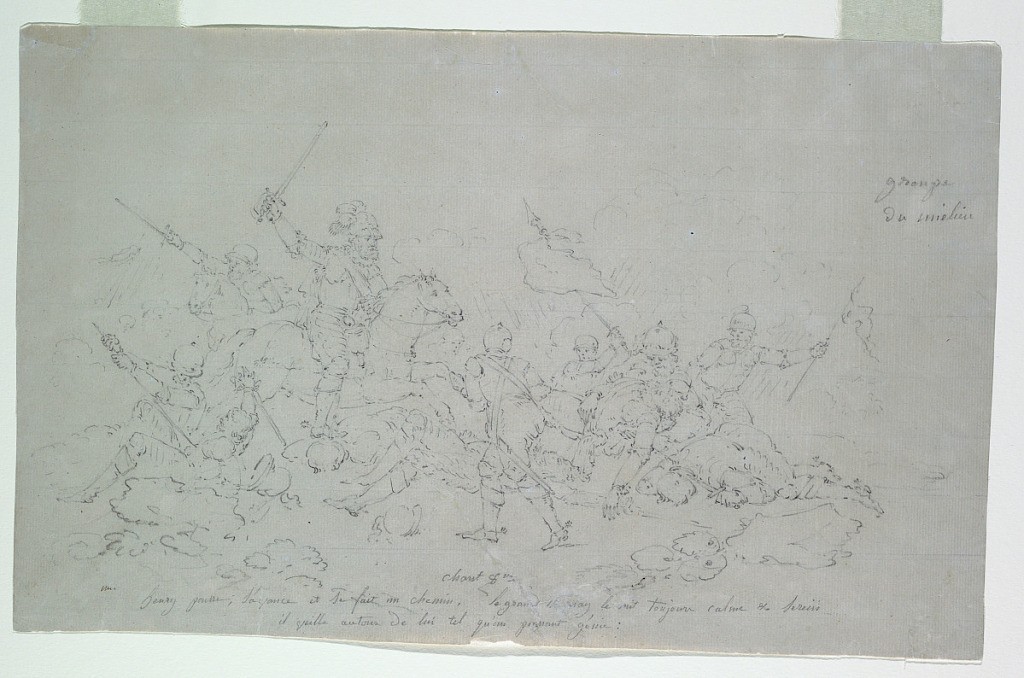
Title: Sketch for Scene 3 of cartoon for cotton printing:The History of Heny IV [L'Histoire de Henri IV]
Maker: Hartmann et Fils, Munster, France
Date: ca. 1820
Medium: Pencil on cream-colored paper
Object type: Drawing
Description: One scene from Voltaire's epic "Henriade" showing Henry IV in the Battle of Ivry, in which the Duke of Mayenne is defeated and the Earl of Egmont slain (Canto VIII, lines 180-181).